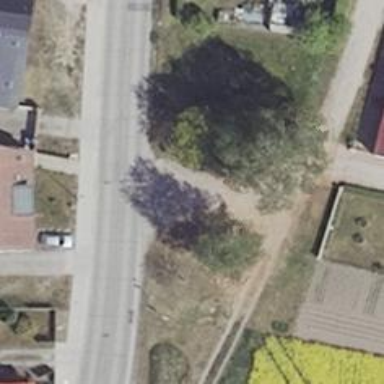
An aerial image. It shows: Residential road.